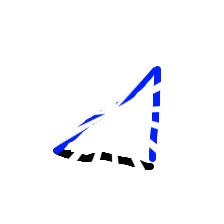
Shape: triangle